Question: I'm trying to make a bar chart /histogram with Gnuplot but I cant seem to get the error bars to come out.
This is my code:
'''
set style data errorbars
set style histogram errorbars gap 2 lw 1
set style data histograms
plot "ctcf.dat" using 2:3:3:xtic(1)
'''
and data:
'''
#Label Mean Error
168-B 24778.23544 33467.8754
168-S 34067.82997 35542.62473
168-B 22519.51553 30835.37332
168-S <PHONE> <PHONE>
'''
But they come out wrong:

What am I doing wrong?
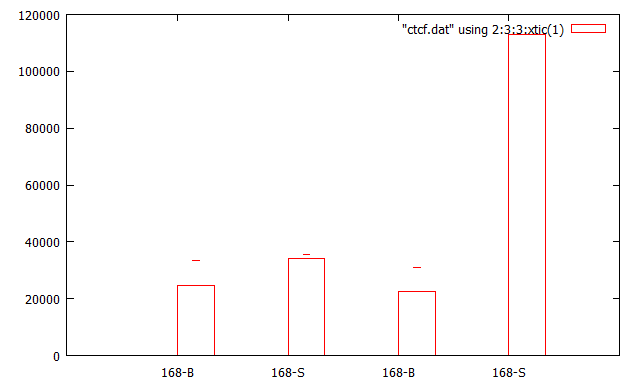
Answer: When plotting histograms with errorbars you need to give only two columns in the 'using' statement. The first column gives the box height, the second one is '+-<error>':
'''
set style histogram errorbars gap 1 lw 1
set style data histograms
plot "ctcf.dat" using 2:3:xtic(1)
'''